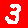
Digit: 3